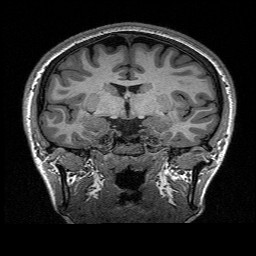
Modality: T1w
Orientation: sagittal
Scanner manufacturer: siemens
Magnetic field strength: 3 T